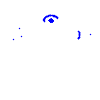
Particle: pion